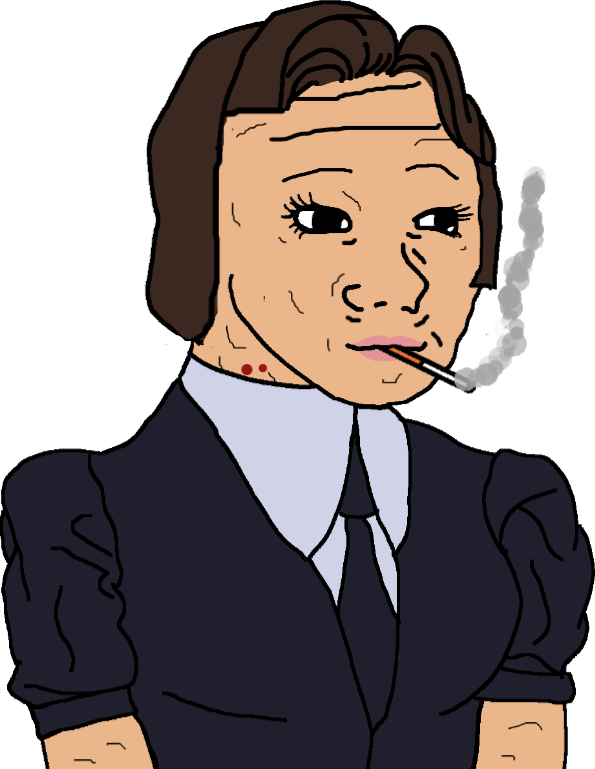
Label: 5_Trad_Wife